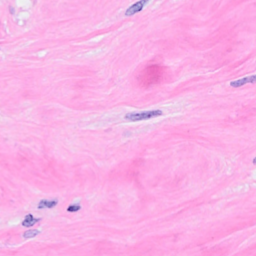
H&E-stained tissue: Breast